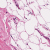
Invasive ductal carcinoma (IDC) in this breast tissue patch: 0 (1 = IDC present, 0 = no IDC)